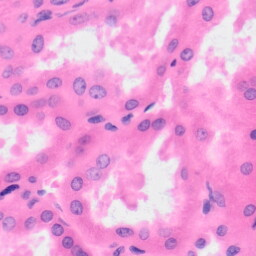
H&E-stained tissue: Kidney